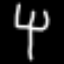
Label: fork